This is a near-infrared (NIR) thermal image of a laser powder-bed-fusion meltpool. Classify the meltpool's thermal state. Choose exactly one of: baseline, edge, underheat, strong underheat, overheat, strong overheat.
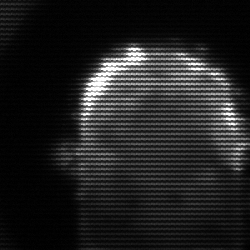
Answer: baseline